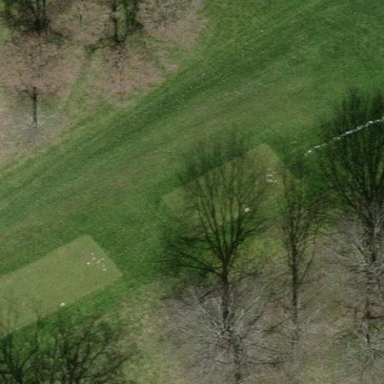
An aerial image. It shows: Golf tee on grassy land.